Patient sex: M
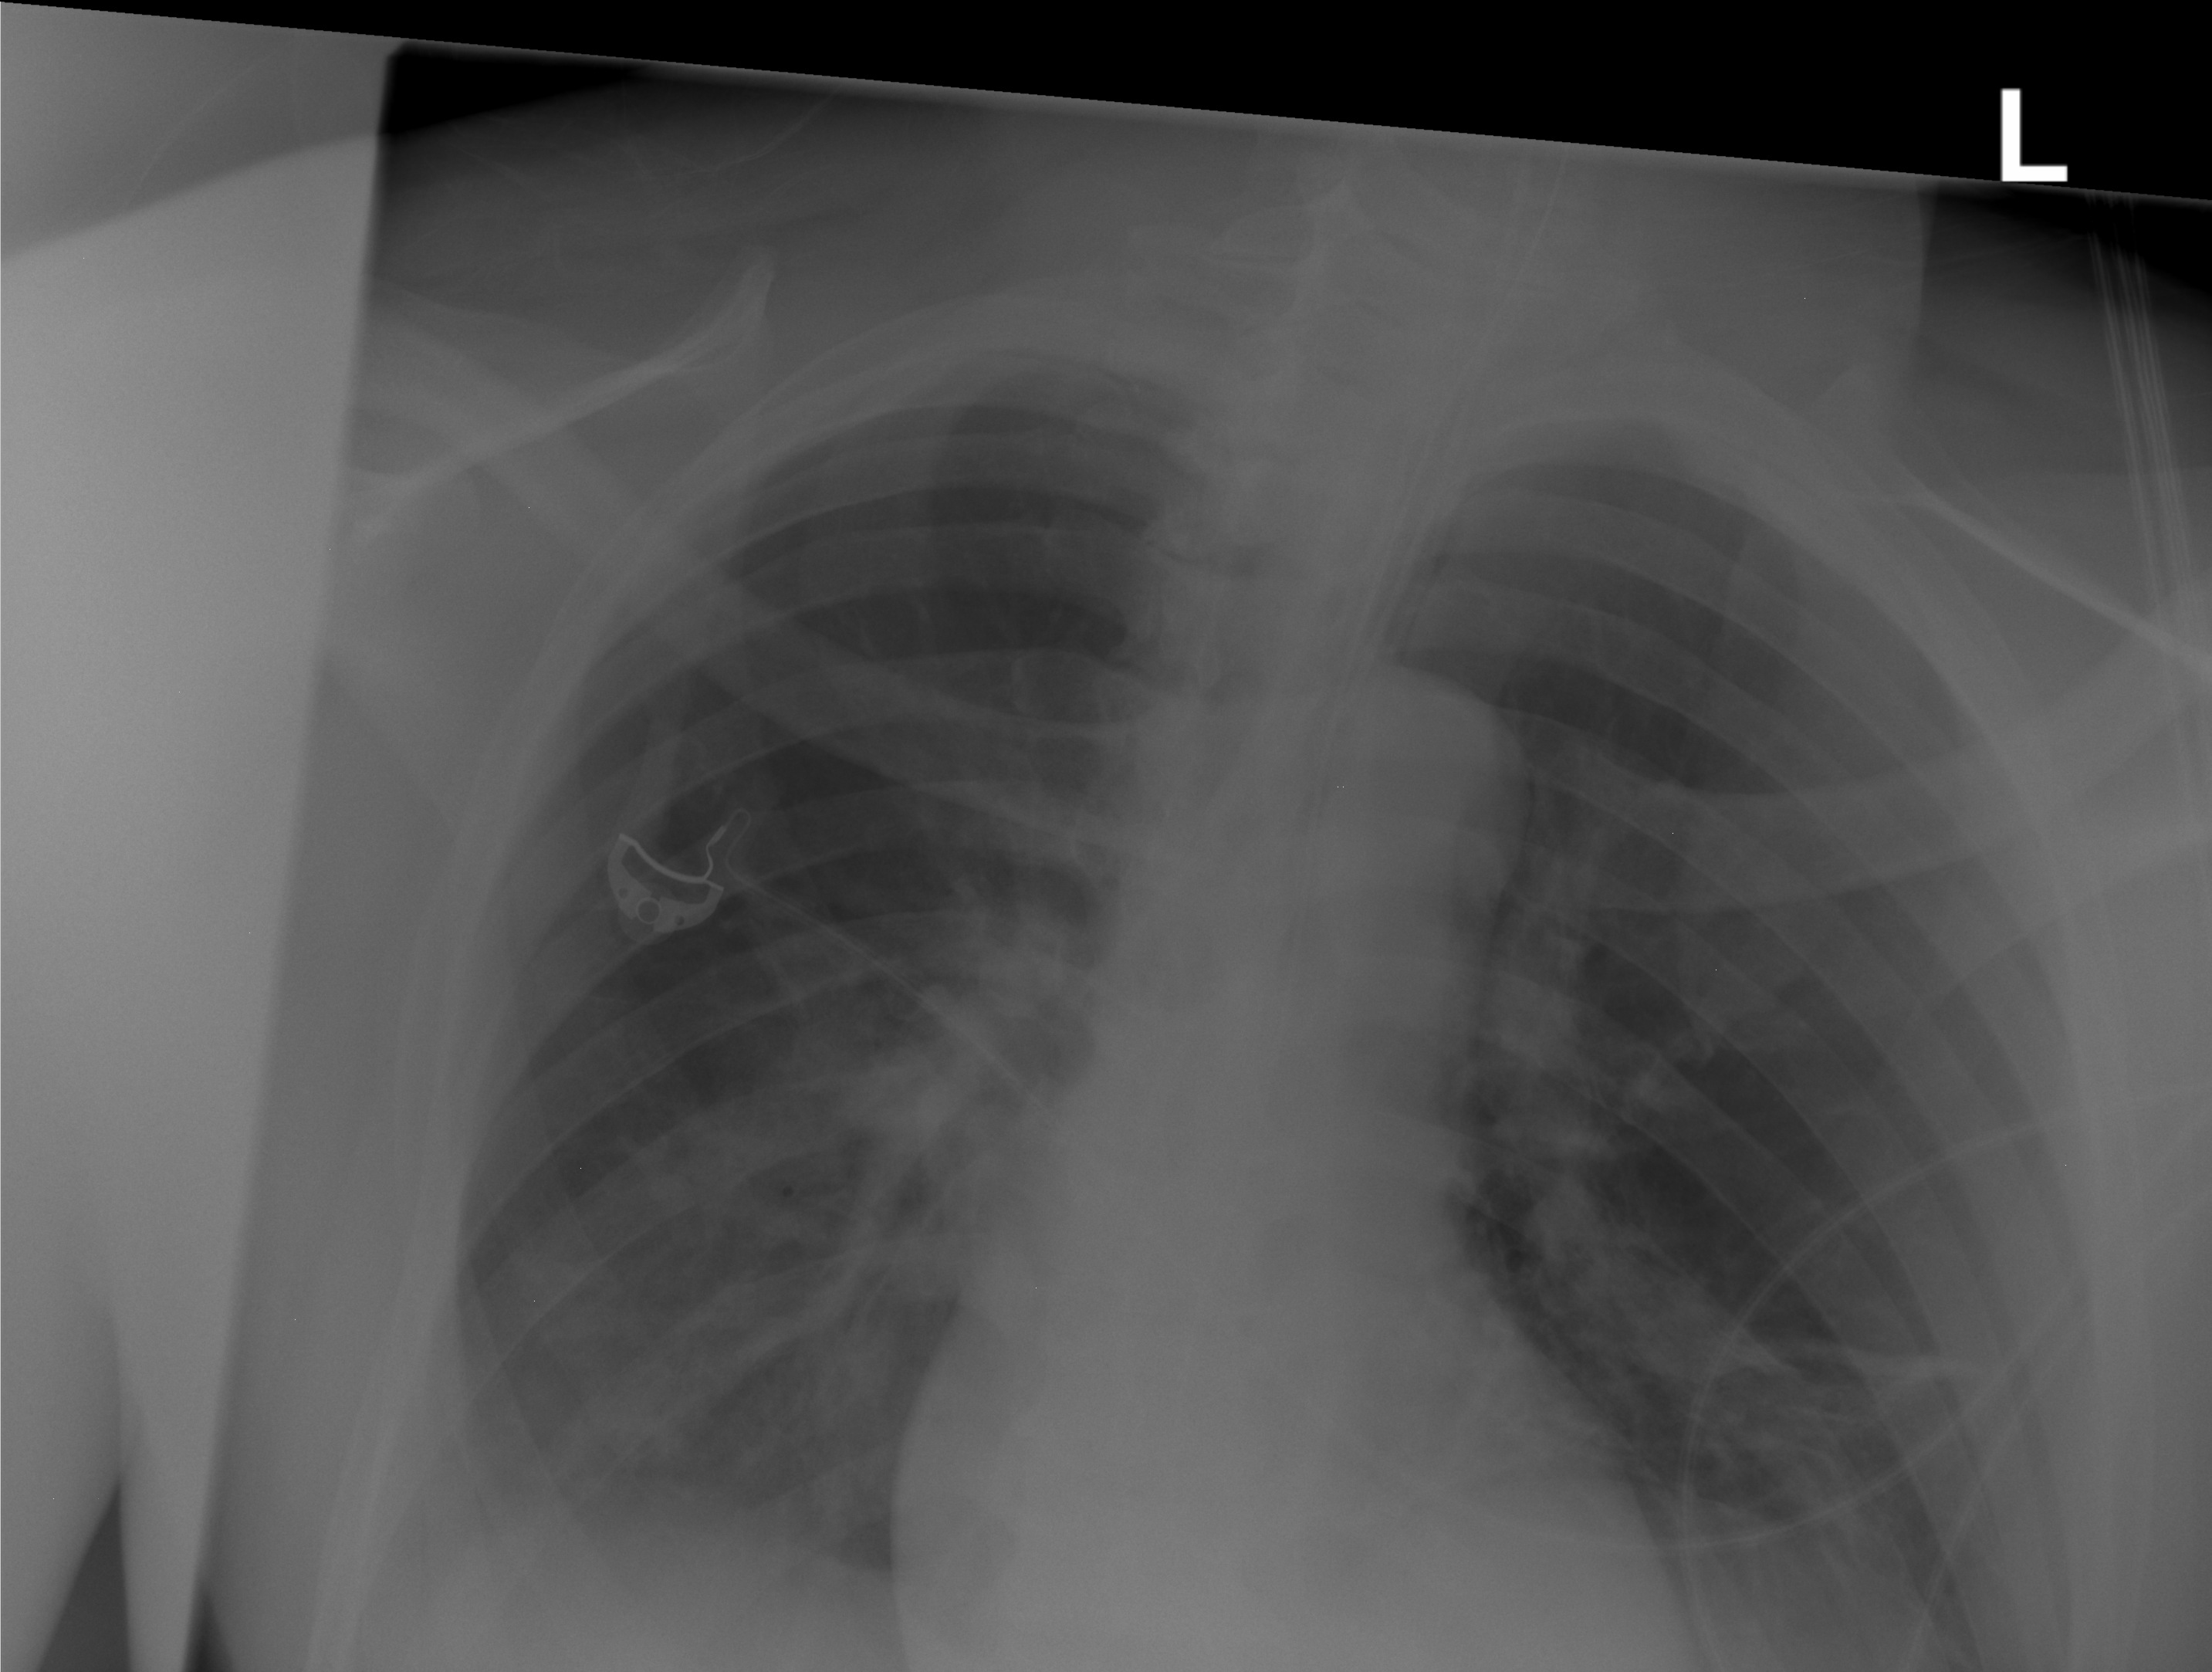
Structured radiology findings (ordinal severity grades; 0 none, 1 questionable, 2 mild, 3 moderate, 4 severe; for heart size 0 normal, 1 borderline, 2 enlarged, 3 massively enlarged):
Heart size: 0
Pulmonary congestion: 0
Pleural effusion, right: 2
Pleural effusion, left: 0
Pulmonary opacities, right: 1
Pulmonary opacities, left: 0
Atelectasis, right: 0
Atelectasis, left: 2